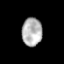
Tissue: prostate
Cell type: T cells
Senescence score: 0.3415
Nuclear area (px): 564
Mean DAPI intensity: 177.285